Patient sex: M
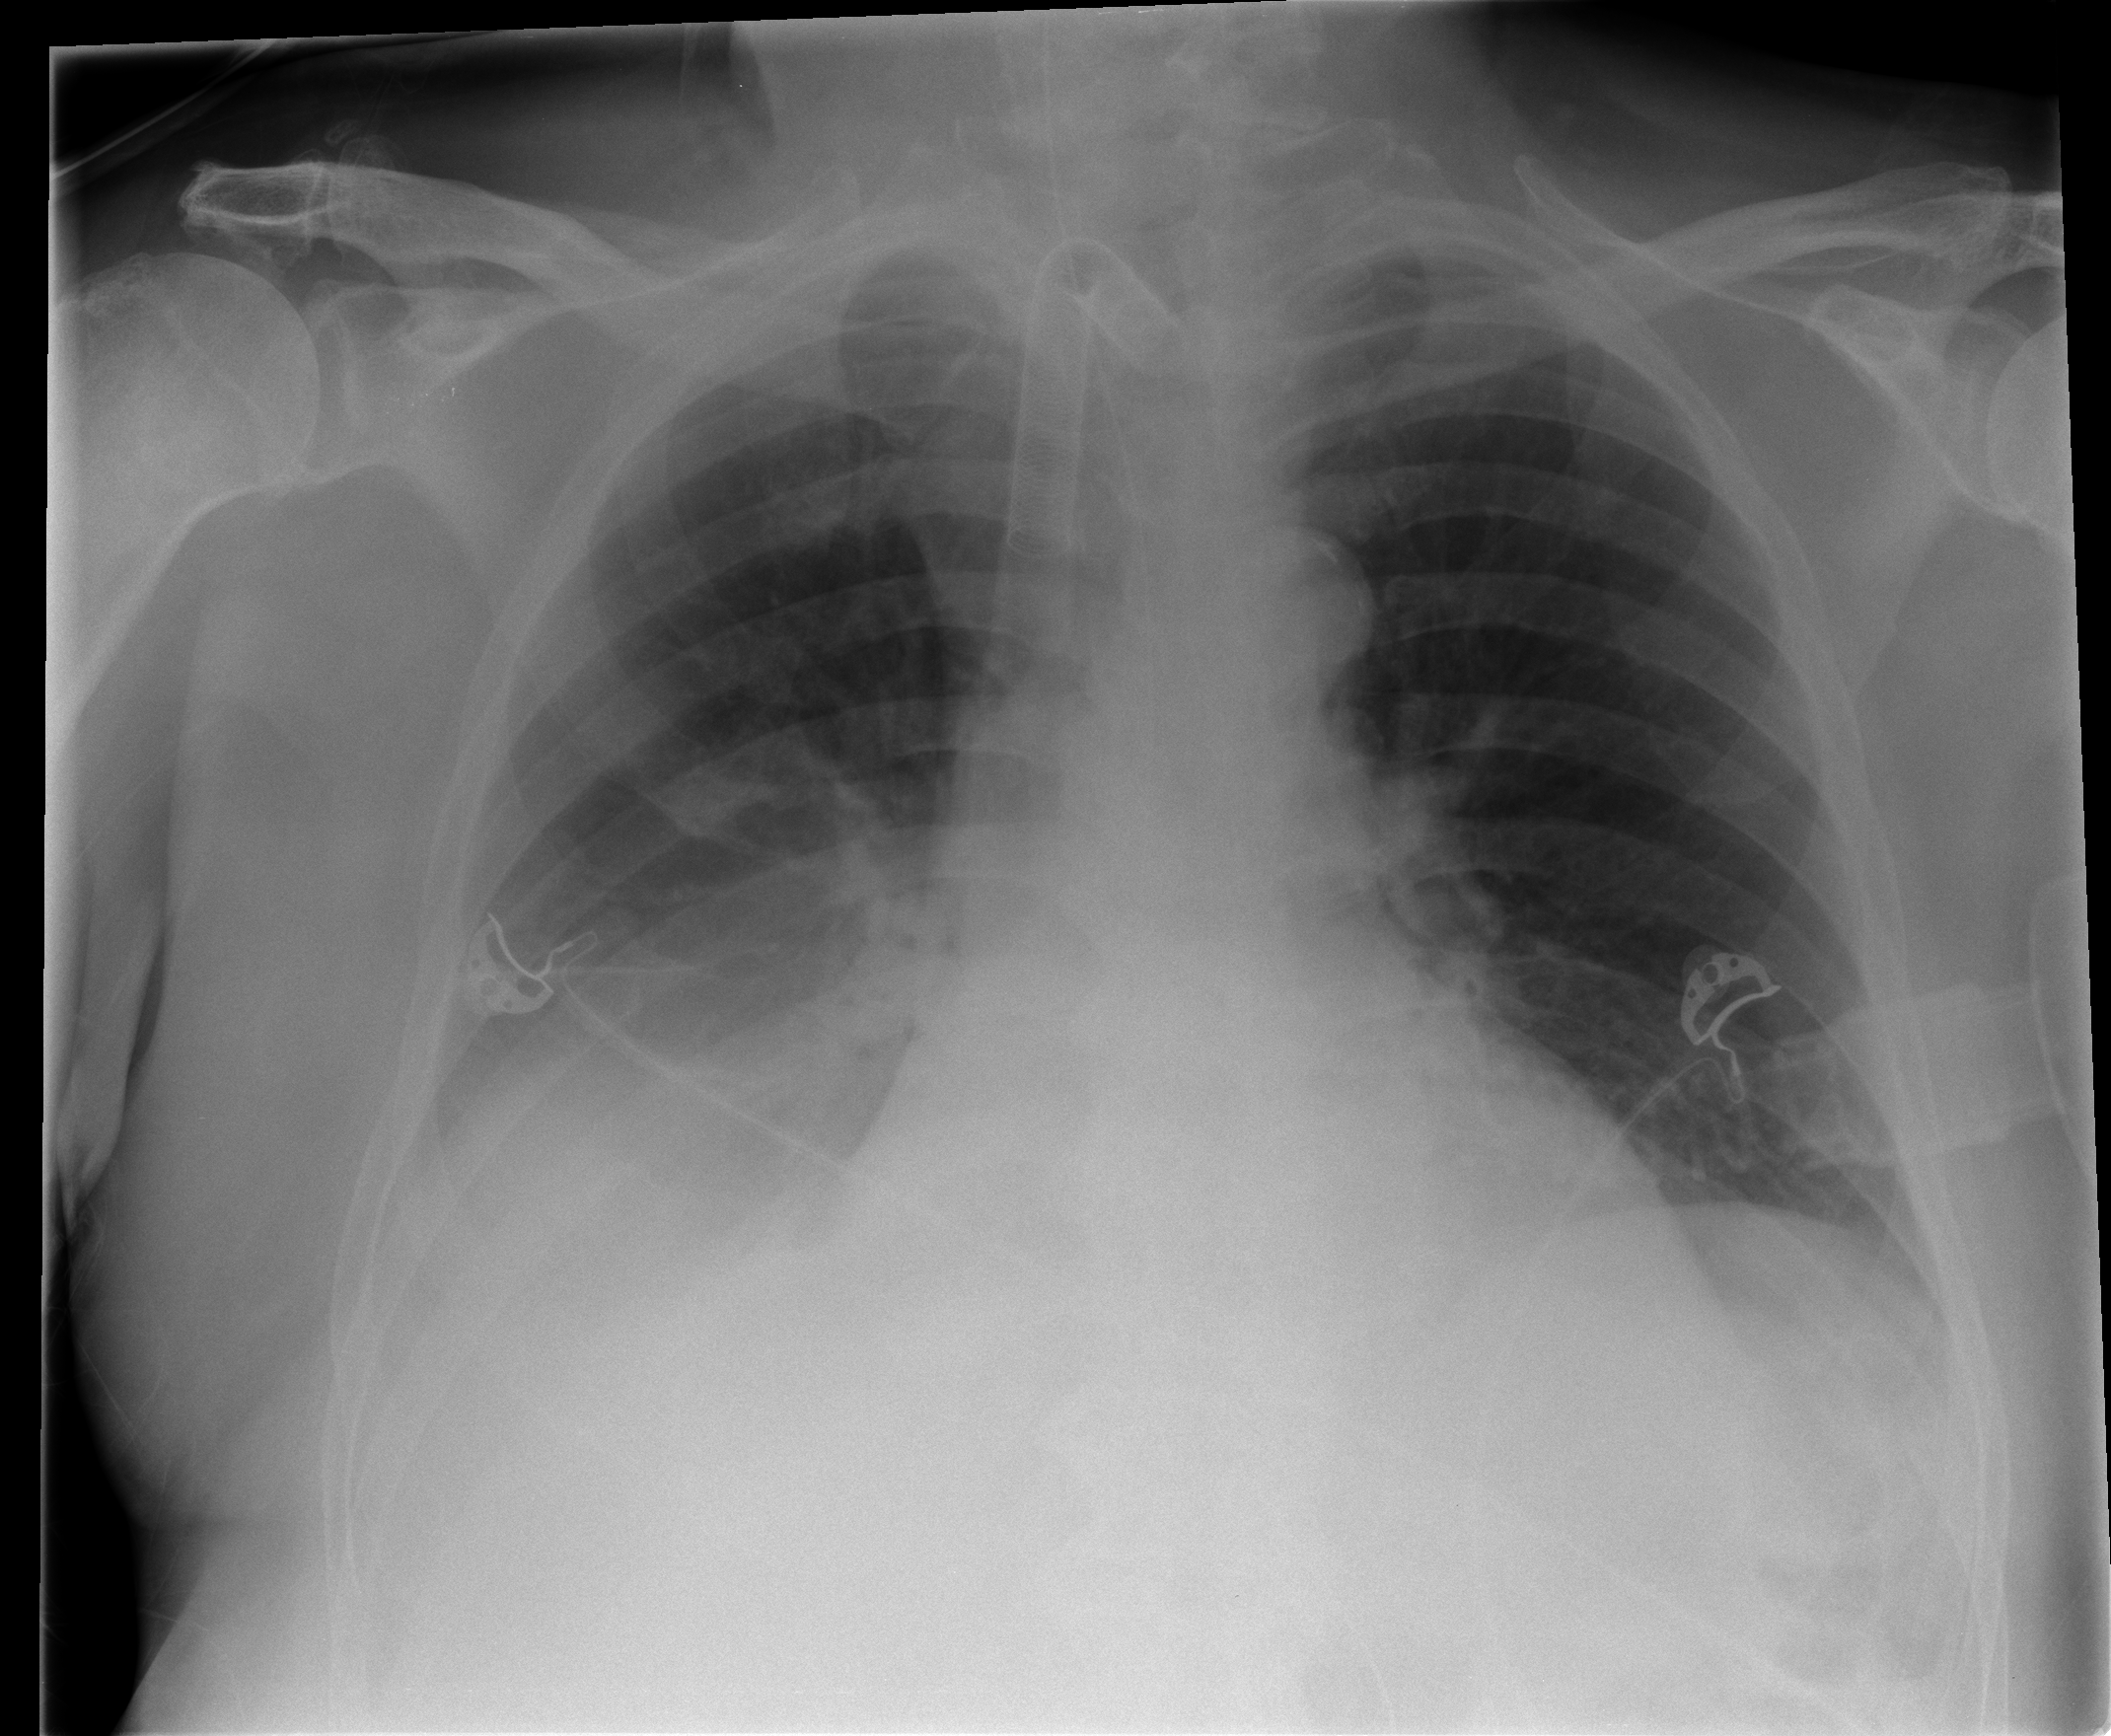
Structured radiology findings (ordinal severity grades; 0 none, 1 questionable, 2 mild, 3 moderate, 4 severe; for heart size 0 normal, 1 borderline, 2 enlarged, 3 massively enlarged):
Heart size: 2
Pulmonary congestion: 2
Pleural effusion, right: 3
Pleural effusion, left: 1
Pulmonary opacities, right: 0
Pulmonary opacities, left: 0
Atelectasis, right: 3
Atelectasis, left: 2